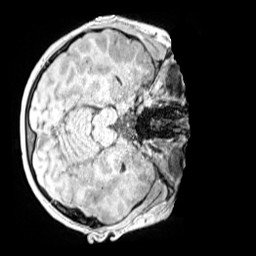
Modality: MP2RAGE
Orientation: axial
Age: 9
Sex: male
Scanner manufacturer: siemens
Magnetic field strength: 3 T
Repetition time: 4 s
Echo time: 0.00299 s